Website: apple
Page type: customer-info-address
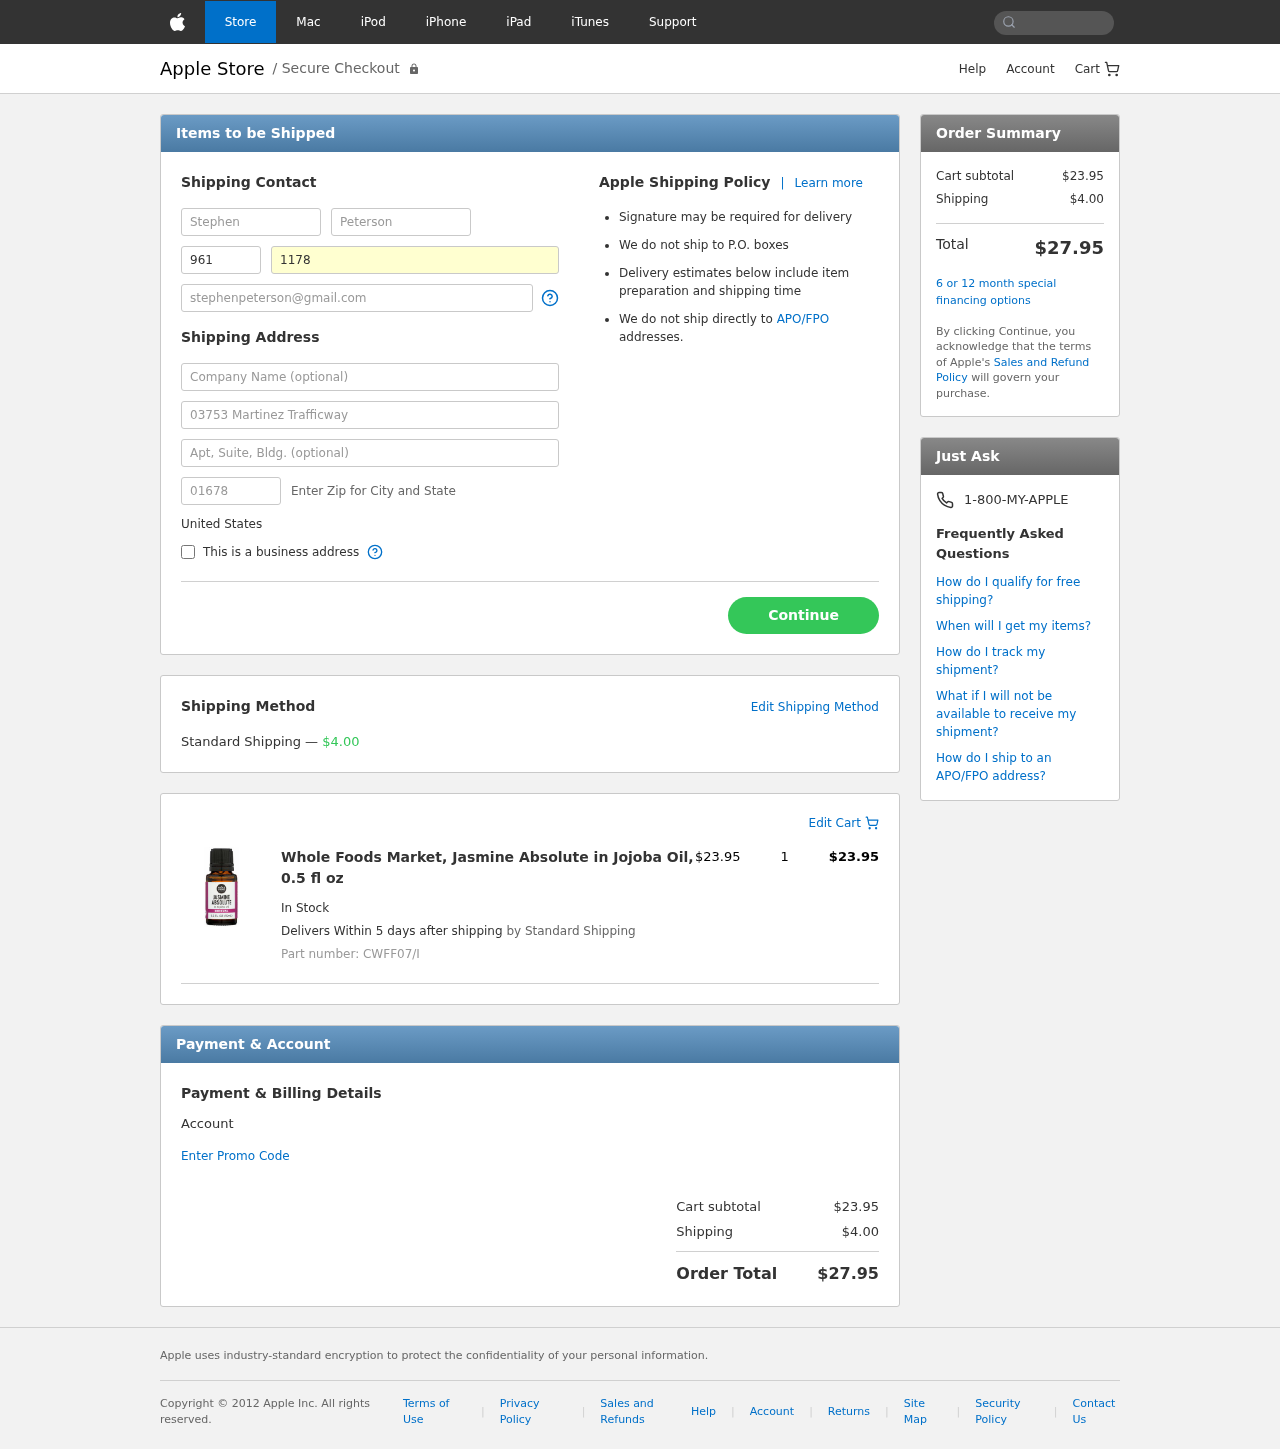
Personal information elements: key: PII_COUNTRY
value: United States
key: PII_FIRSTNAME
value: Stephen
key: PII_LASTNAME
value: Peterson
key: PII_PHONE_AREA
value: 961
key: PII_PHONE_LINE
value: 1178
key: PII_EMAIL
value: stephenpeterson@gmail.com
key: PII_STREET
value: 03753 Martinez Trafficway
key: PII_POSTCODE
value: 01678
Product elements: key: PRODUCT1_NAME
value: Whole Foods Market, Jasmine Absolute in Jojoba Oil, 0.5 fl oz
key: PRODUCT1_PRICE
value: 23.95
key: PRODUCT1_QUANTITY
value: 1
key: PRODUCT1_SKU
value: CWFF07/I
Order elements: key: ORDER_SHIPPING_COST
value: $4.00
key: ORDER_ITEM_TOTAL
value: $23.95
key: ORDER_SUBTOTAL
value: $23.95
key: ORDER_TOTAL
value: $27.95